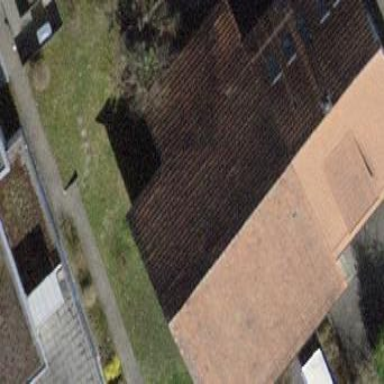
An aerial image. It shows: Building with tile roof.